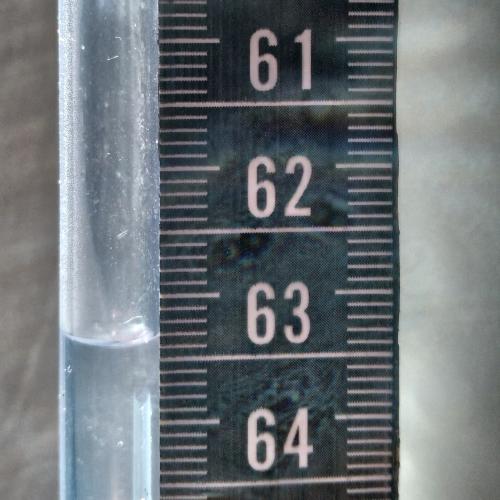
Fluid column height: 63.4 cm